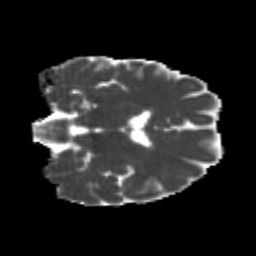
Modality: MD
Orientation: coronal
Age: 24
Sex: male
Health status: healthy
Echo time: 0.074 s